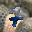
Label: 7